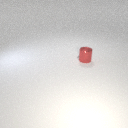
small red metal cylinder